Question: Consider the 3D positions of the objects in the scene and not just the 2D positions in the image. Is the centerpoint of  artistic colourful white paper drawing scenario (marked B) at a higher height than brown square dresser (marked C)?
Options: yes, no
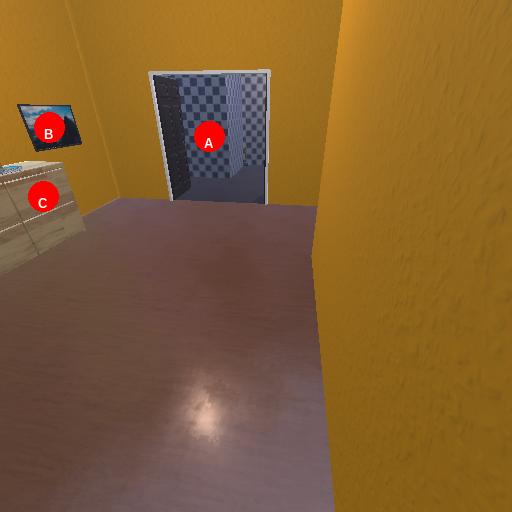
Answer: yes